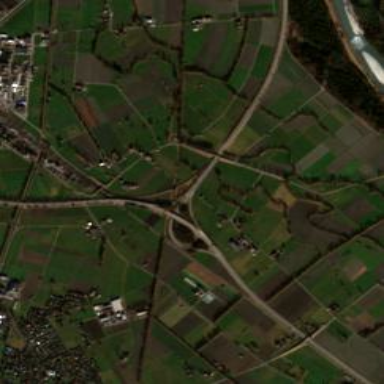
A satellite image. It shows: Motorway junction.